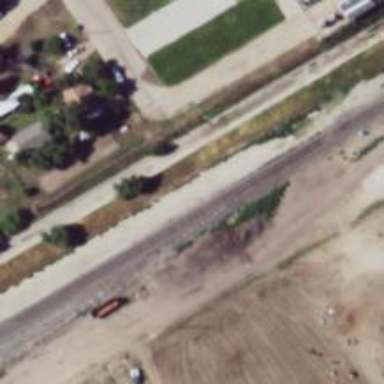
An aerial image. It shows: Railway siding with rails.